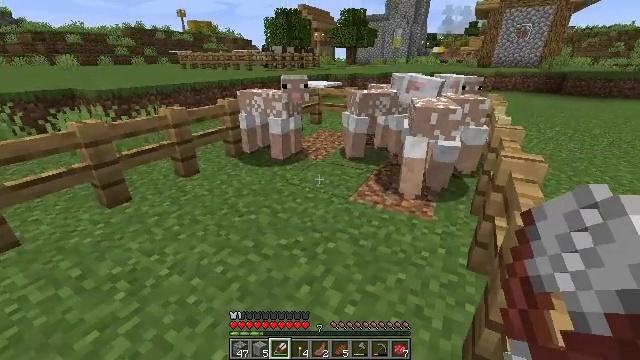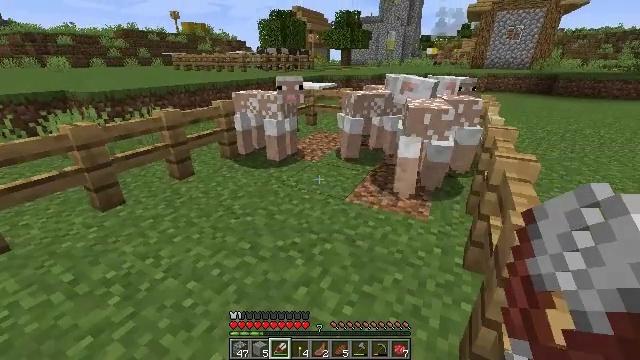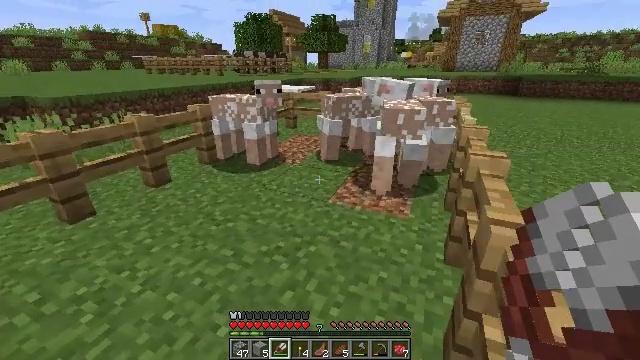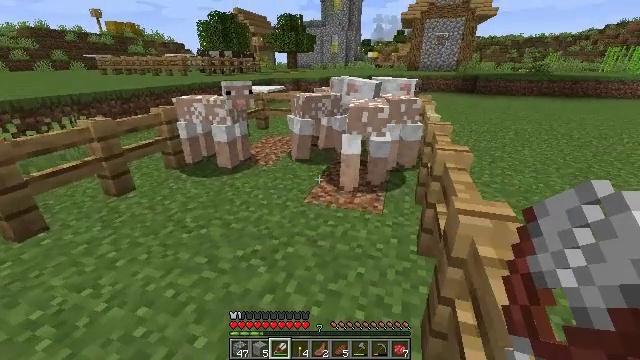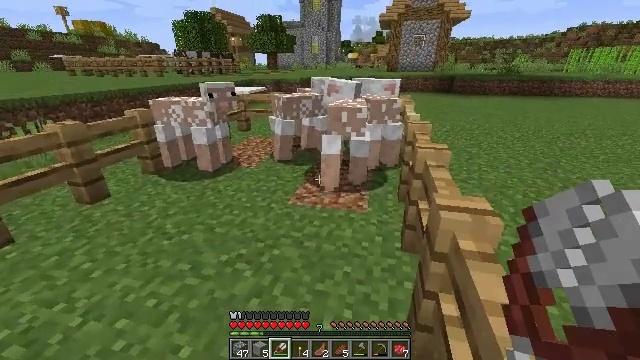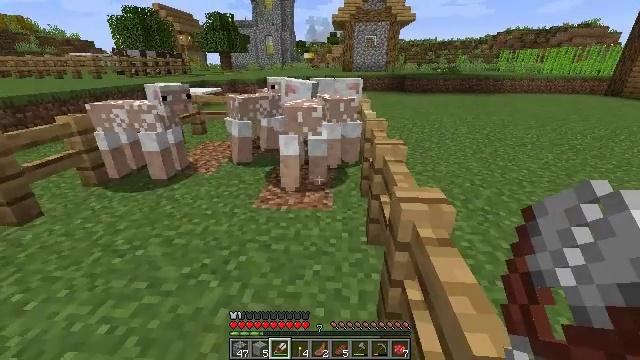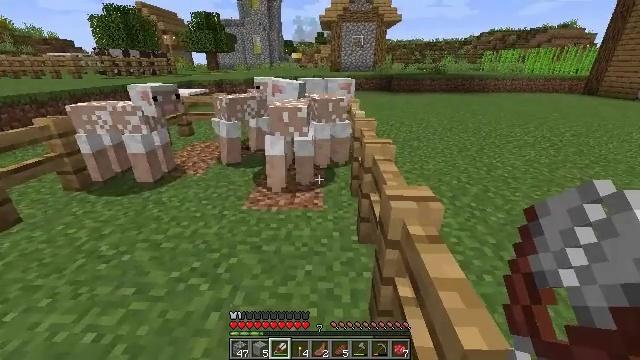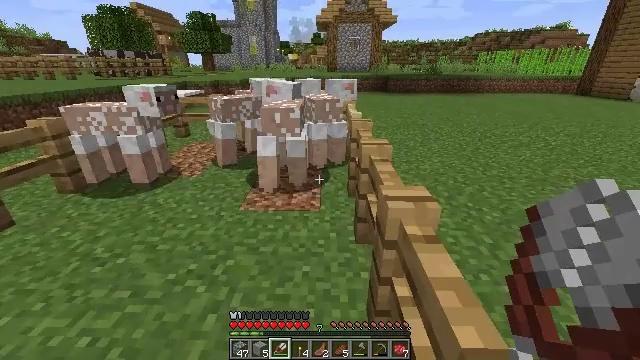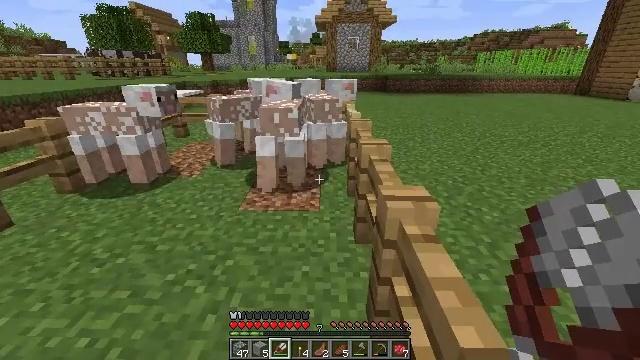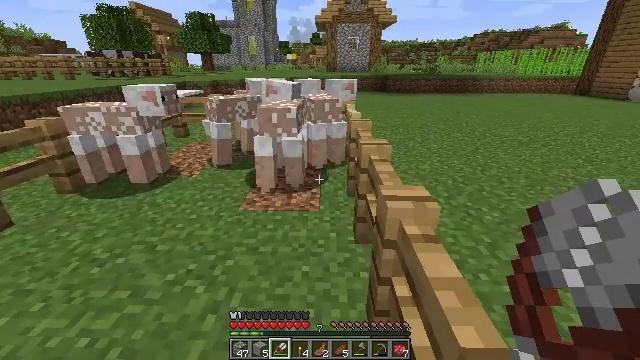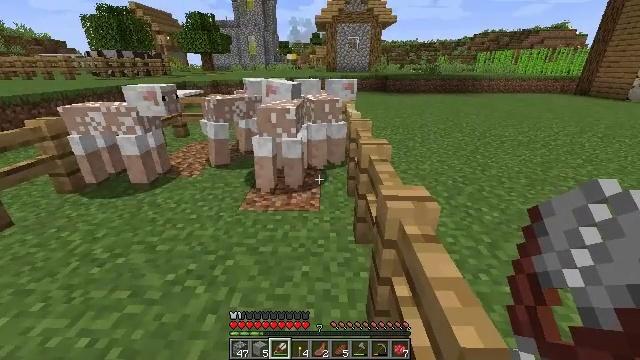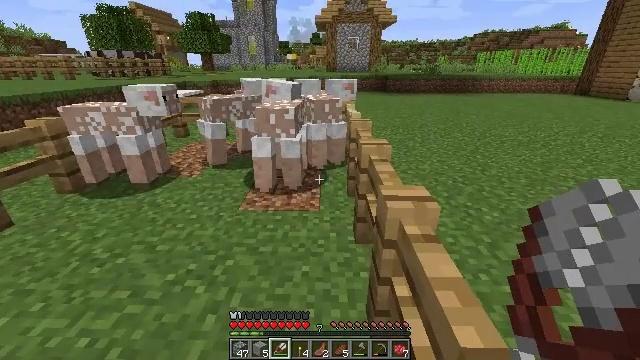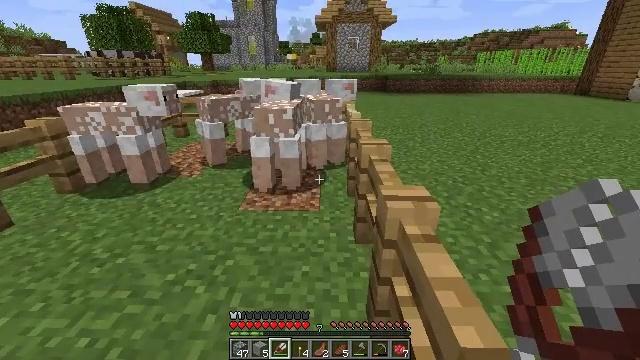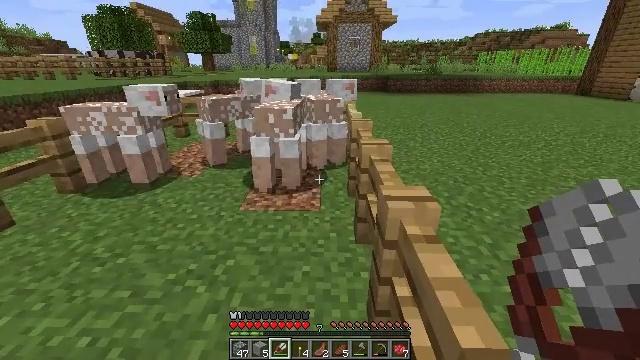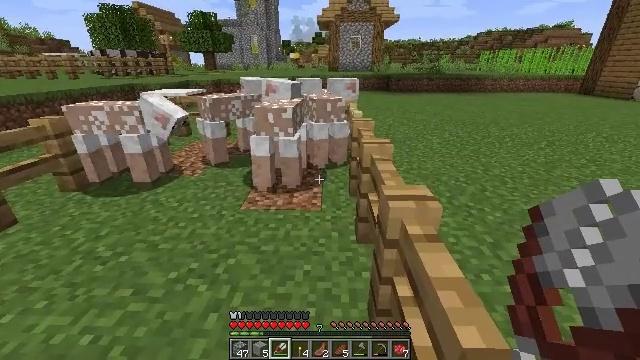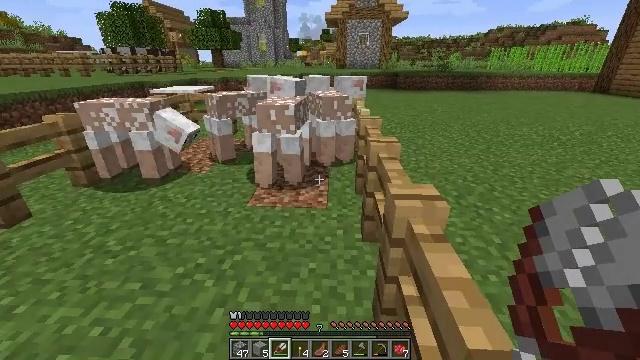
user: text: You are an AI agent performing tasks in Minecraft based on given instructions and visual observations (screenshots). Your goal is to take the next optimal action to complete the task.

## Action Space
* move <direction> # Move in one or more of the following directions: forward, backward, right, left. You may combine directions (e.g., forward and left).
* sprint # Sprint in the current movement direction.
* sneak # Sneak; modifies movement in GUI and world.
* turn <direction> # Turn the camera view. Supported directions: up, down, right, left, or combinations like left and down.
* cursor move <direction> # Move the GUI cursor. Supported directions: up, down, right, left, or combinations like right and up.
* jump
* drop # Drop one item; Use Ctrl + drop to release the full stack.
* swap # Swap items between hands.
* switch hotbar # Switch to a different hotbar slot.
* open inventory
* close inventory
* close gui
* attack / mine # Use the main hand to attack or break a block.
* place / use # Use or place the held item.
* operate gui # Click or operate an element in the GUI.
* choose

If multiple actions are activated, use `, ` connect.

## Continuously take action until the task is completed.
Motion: motion action
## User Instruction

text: Interact with the crafting table to create an iron door.
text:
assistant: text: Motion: turn right
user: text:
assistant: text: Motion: turn right
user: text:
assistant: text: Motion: turn right
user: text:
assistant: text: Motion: turn right
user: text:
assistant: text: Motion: turn right
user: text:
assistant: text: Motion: turn right
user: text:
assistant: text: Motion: no_op
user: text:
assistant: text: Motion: no_op
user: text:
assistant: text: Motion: no_op
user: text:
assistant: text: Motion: no_op
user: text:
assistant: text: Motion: no_op
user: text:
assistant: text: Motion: no_op
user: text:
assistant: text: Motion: no_op
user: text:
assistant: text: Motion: no_op
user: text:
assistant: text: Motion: turn left
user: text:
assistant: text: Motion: no_op
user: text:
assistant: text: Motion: no_op
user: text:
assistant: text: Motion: turn left
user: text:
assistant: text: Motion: no_op
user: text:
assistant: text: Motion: turn left
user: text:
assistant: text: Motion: turn left
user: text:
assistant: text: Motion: turn left
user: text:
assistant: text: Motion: turn left
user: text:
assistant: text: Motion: turn left
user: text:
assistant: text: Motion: turn left
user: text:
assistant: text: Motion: turn left
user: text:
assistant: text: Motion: turn left
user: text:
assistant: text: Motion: turn left
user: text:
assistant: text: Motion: turn left
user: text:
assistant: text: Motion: turn left